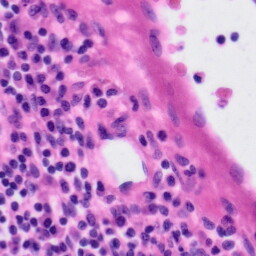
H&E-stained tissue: Tonsil